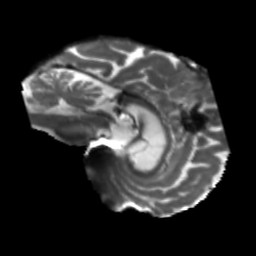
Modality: T2w
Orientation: sagittal
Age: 69
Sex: male
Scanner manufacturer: siemens
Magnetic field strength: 3 T
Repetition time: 5.25 s
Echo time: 0.08 s